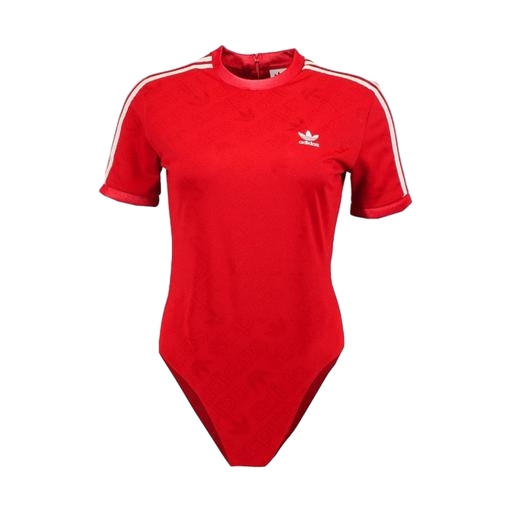
mid t-shirt, red t-shirt woman, track top, white background